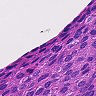
Metastatic tissue present: yes